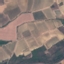
Label: PermanentCrop